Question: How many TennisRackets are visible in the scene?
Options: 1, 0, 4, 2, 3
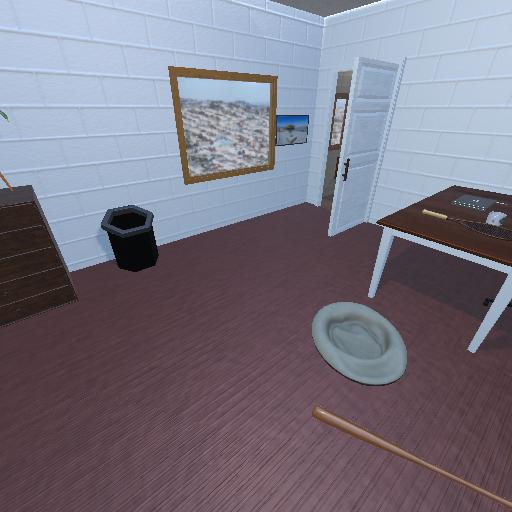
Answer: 1